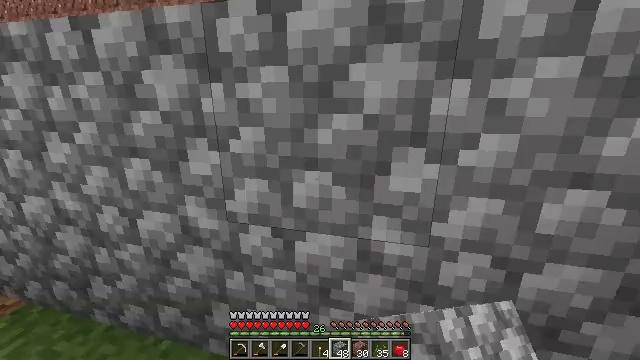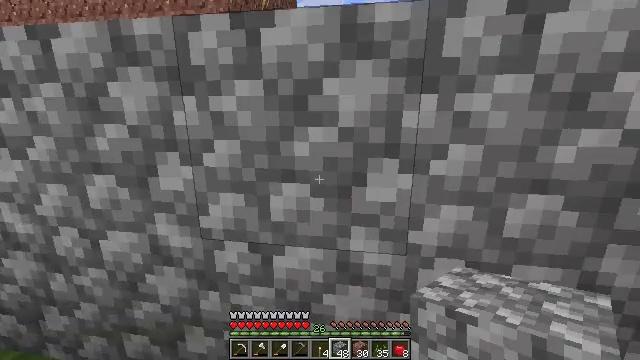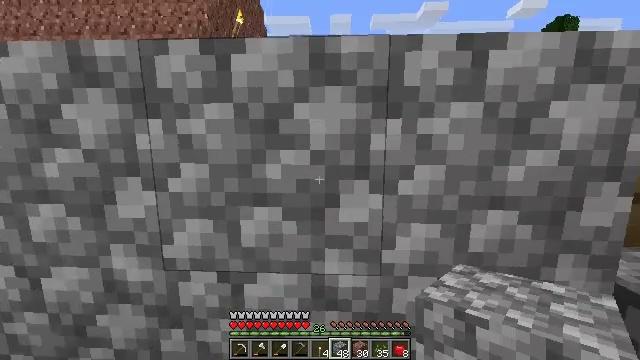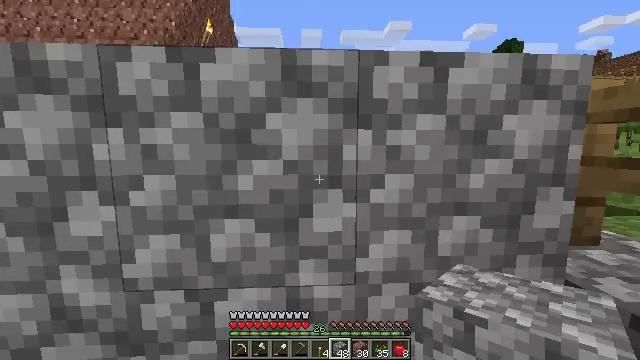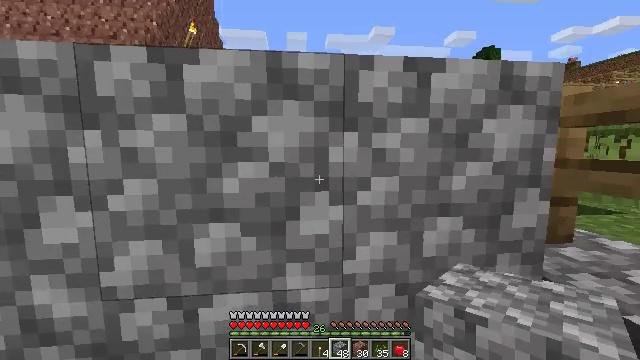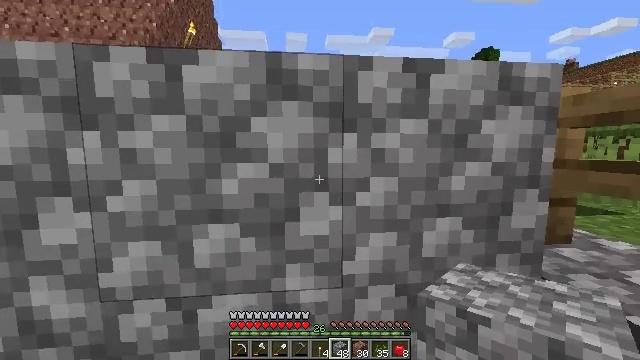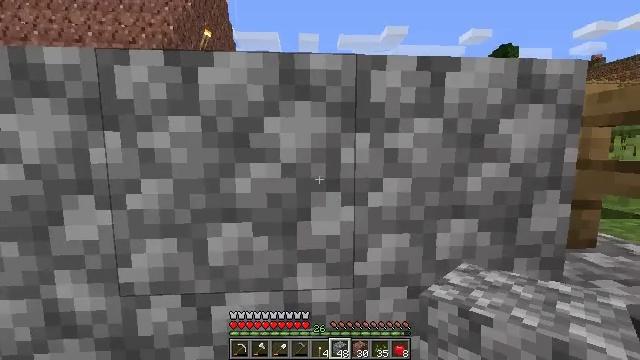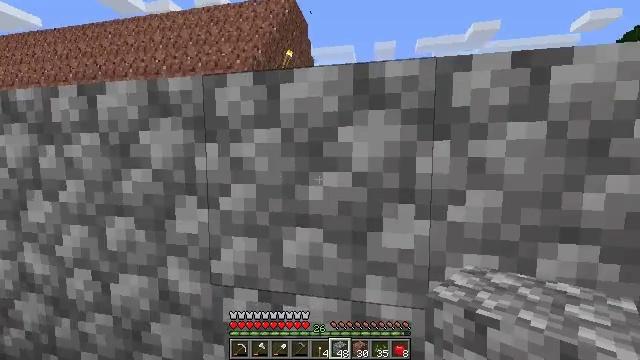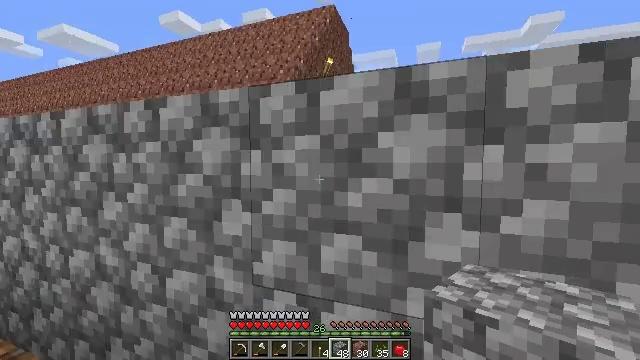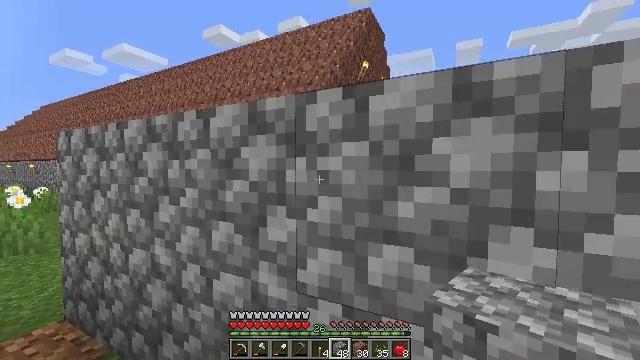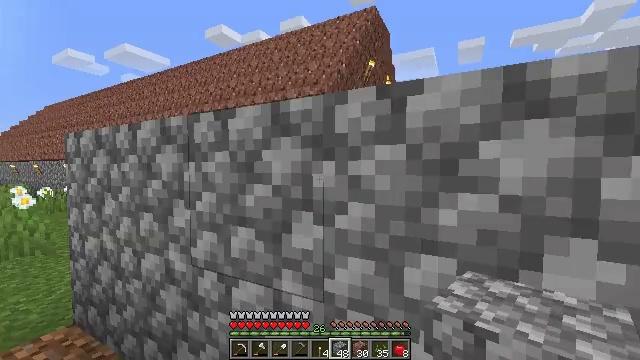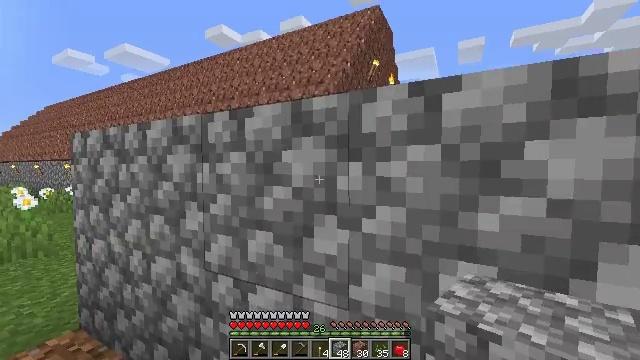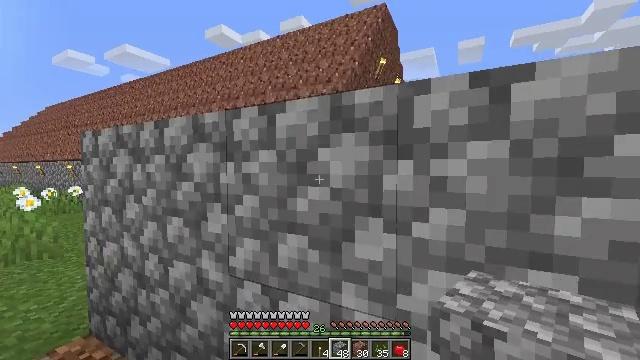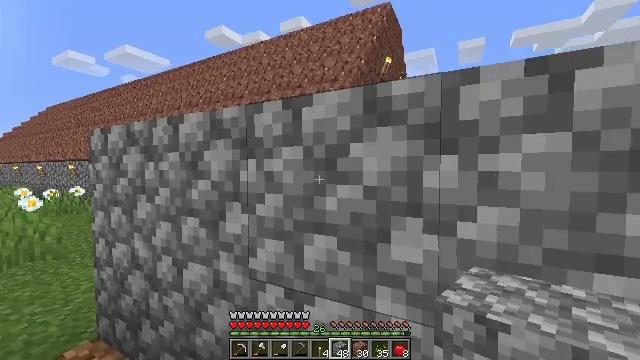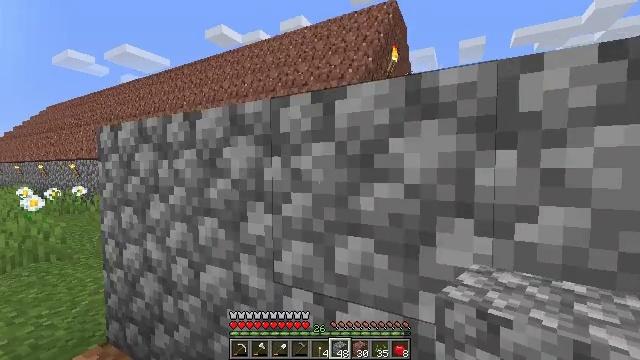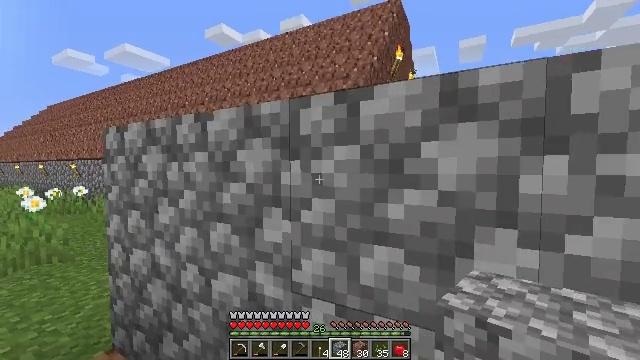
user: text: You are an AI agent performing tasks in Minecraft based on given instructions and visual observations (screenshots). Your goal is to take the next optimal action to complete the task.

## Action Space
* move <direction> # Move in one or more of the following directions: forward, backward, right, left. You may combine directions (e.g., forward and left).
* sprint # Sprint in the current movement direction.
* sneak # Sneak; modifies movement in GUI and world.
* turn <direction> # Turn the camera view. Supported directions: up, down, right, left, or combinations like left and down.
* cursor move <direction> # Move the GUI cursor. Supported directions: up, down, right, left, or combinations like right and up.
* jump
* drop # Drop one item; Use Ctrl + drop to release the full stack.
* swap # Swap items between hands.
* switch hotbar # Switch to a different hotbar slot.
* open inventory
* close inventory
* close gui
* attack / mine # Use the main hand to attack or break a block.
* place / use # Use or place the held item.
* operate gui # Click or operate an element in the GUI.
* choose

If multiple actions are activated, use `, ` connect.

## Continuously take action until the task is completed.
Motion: motion action
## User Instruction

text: Left-click to destroy the oak fence.
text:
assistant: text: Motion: turn right and up
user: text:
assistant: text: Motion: turn right and up
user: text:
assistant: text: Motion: turn right and up
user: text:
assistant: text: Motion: turn right
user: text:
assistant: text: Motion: no_op
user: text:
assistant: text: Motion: turn left
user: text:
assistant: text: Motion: turn left and up
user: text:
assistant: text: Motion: turn left and up
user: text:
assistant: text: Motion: move left, turn left
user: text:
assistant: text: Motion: move left
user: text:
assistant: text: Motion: move left
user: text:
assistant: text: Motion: move left
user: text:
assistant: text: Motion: move left
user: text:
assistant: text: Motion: move left
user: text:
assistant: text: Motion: move forward and move left
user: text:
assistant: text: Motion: move forward and move left
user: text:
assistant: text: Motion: move forward and move left
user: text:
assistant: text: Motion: move forward and move left
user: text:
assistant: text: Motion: move forward and move left
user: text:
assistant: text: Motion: move forward and move left
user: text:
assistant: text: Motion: move forward and move left, turn left and down
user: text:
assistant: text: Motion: move forward and move left
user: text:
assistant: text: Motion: move forward and move left
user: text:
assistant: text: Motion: move forward and move left
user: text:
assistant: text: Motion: move forward and move left
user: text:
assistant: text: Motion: move forward and move left
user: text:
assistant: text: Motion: move forward and move left
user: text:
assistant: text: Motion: move forward and move left
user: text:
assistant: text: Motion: move forward and move left, turn right and down
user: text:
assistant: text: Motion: move forward and move left, turn right